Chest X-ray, AP view. Patient: 61 years old, sex F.
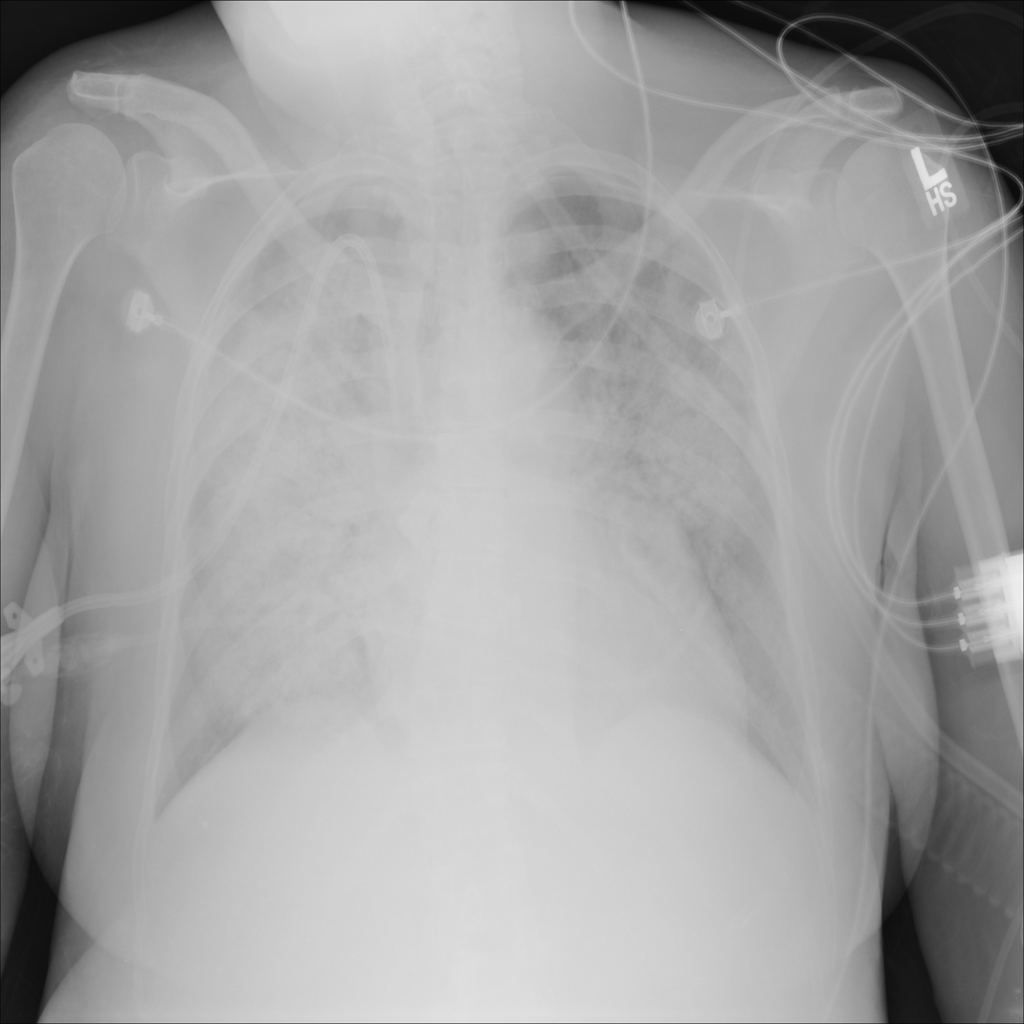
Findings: Edema, Infiltration